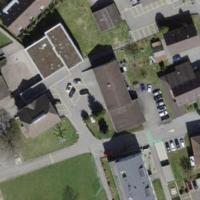
EUNIS habitat code: 54
Species observed at this site:
Silene dioica
Raphanus raphanistrum